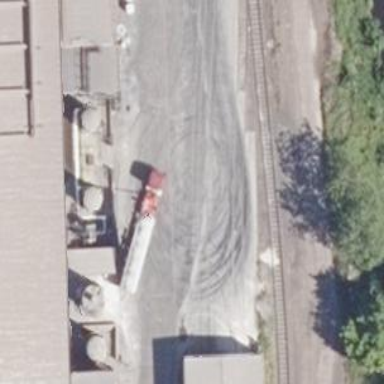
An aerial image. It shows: Railway spur service.